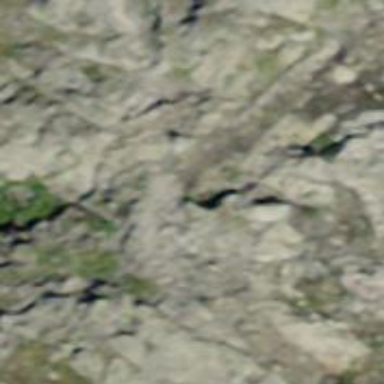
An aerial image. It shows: Rocky path.